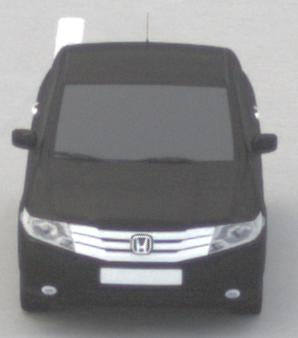
Make: Honda
Model: City
Detailed model: Gen. 6
Model produced from: 2008
Model produced until: 2013
Doors: 4
Color: black
Road condition: dry road
Daytime: midday
Contrast: low contrast